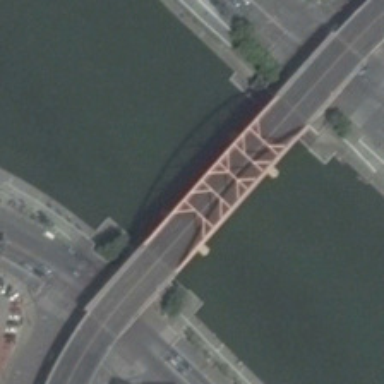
Roads are in two sides of a river with a bridge over it .